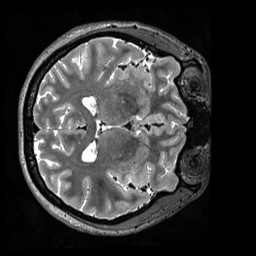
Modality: T2w
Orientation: axial
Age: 34
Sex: female
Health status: ill
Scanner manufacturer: siemens
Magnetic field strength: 3 T
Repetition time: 3.2 s
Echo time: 0.564 s